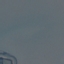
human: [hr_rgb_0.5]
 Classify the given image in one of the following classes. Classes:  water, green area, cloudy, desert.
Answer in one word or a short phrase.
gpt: water